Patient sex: F
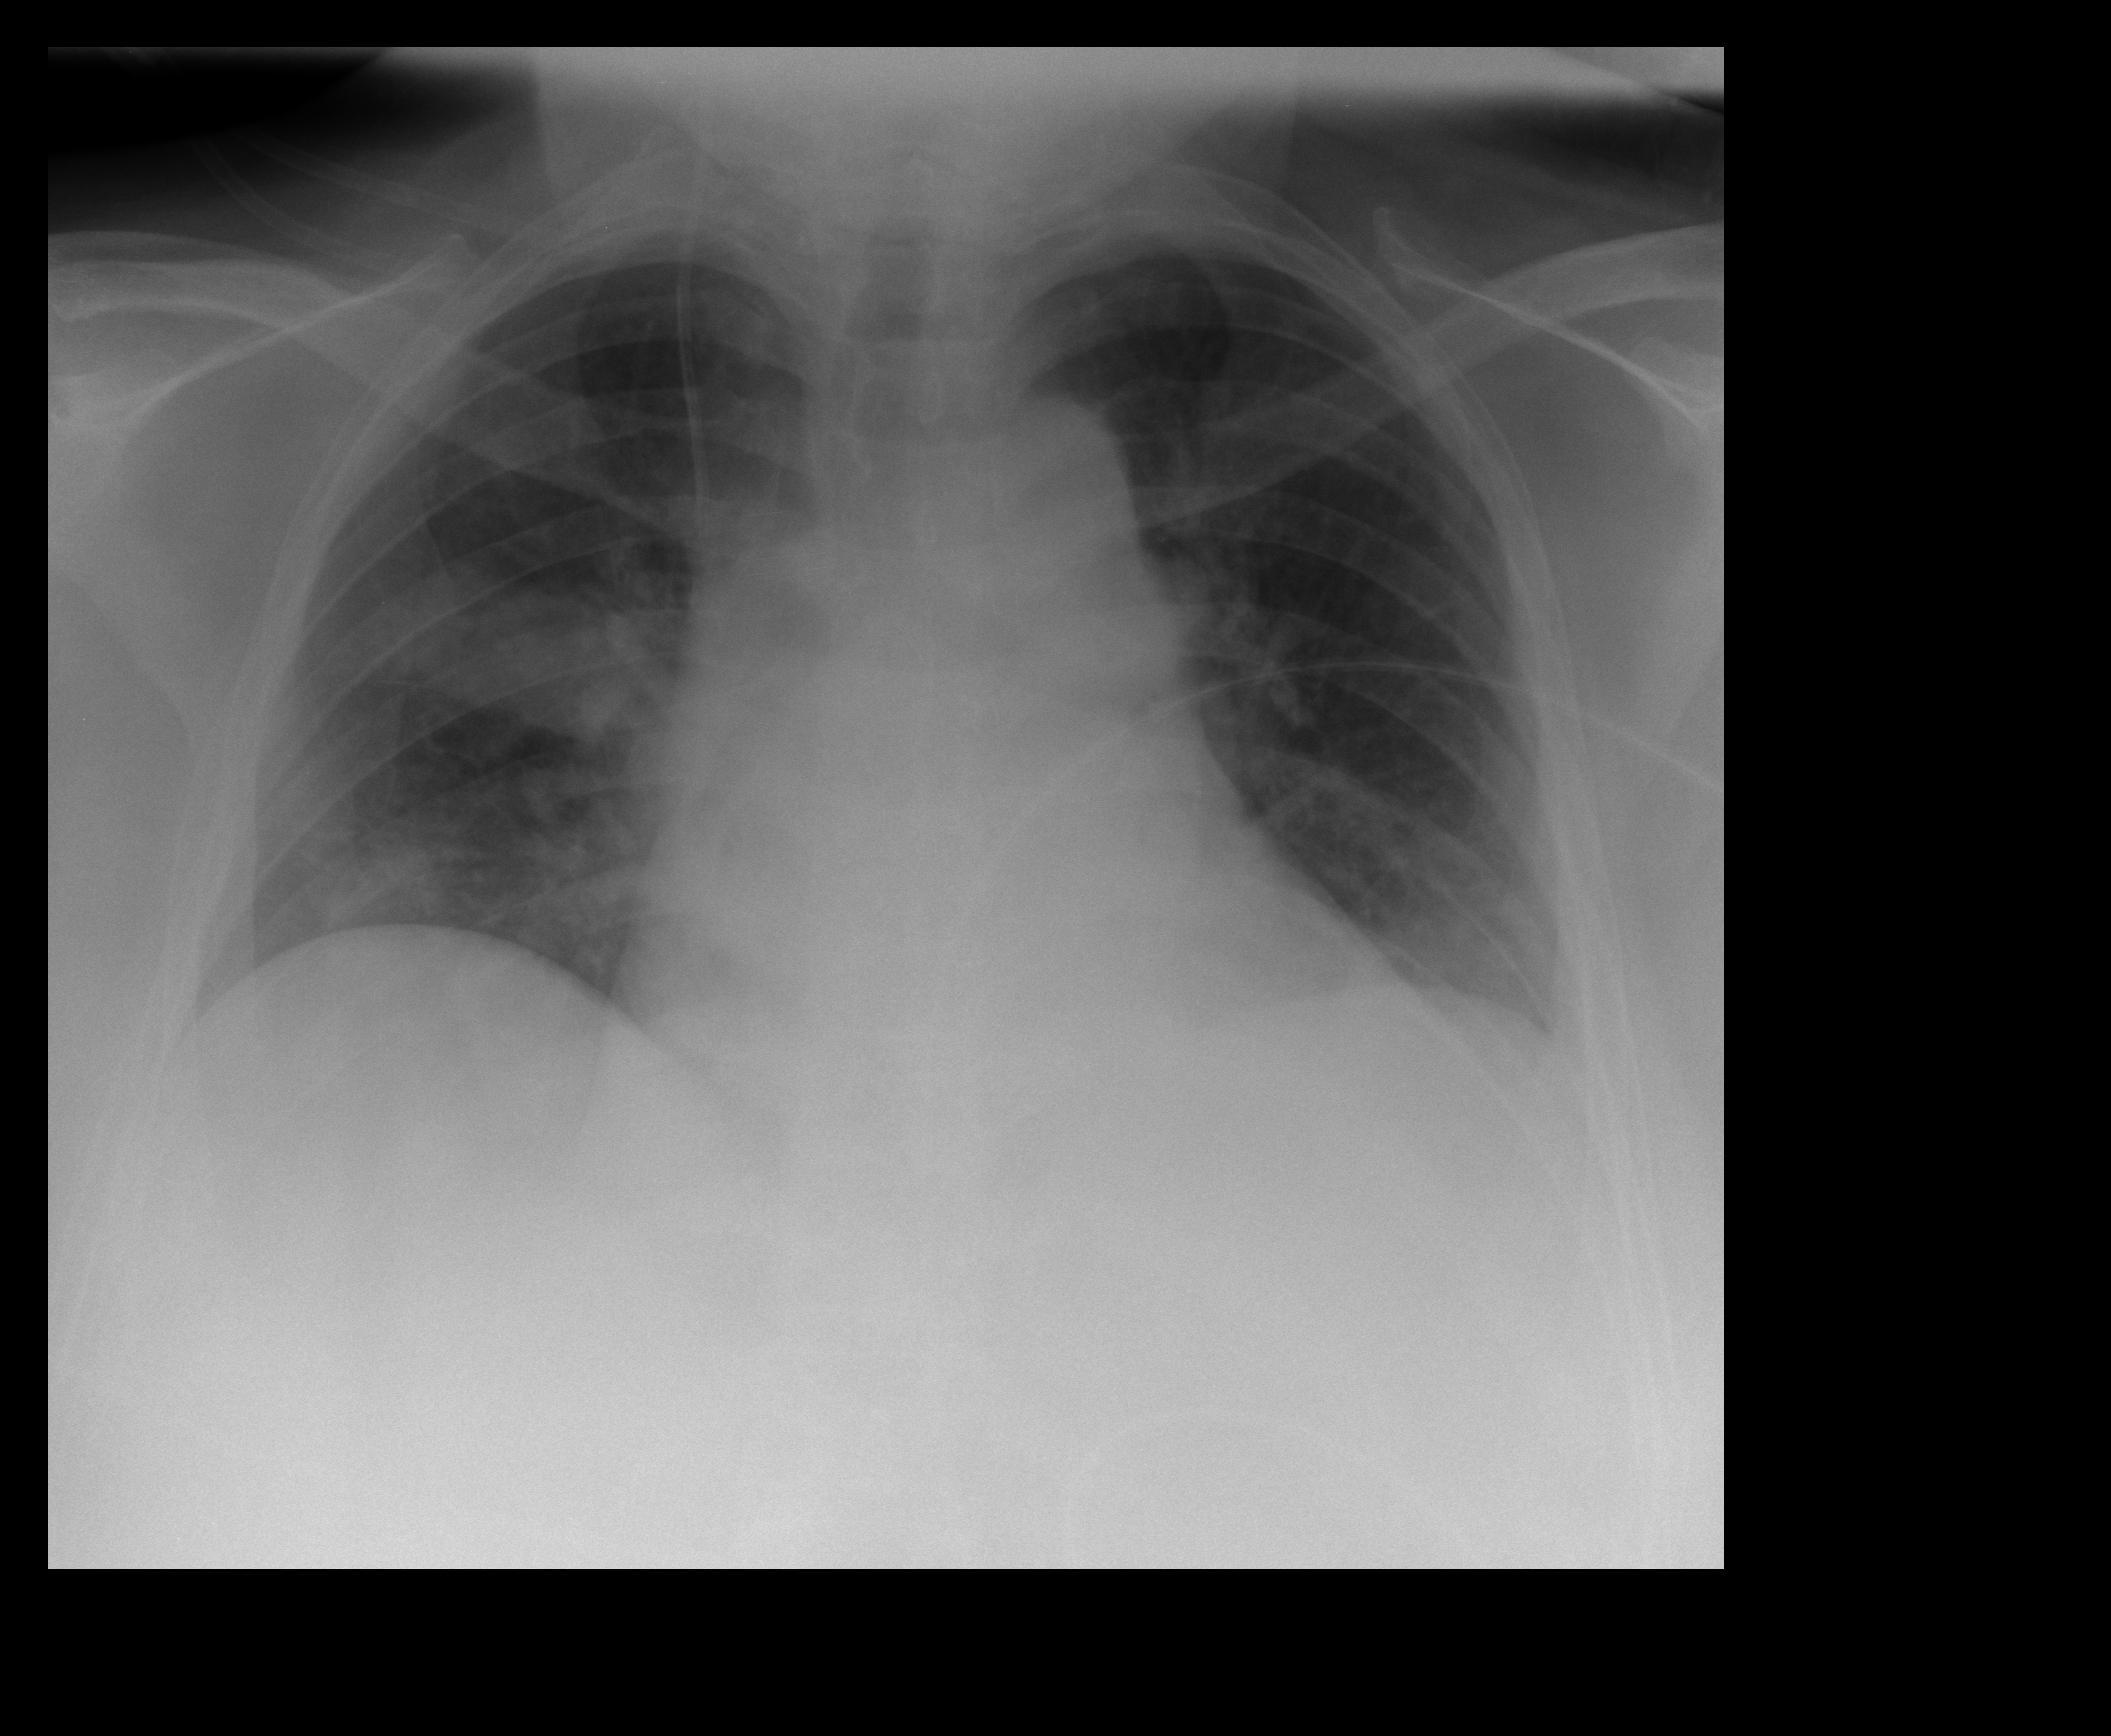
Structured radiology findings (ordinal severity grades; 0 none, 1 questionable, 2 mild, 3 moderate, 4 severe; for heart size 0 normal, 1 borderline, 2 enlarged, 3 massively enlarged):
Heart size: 1
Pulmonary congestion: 0
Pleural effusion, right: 0
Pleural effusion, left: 0
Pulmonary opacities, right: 1
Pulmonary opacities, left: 0
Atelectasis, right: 2
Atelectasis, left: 0